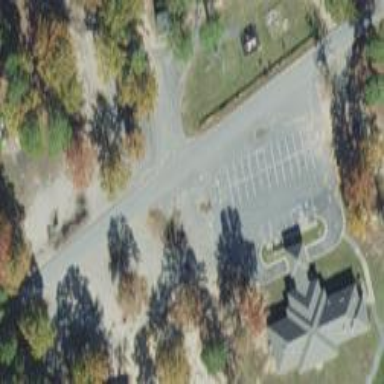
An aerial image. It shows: Parking area.